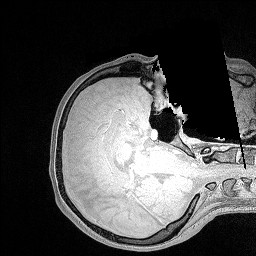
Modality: FLASH
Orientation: axial
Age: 24
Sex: female